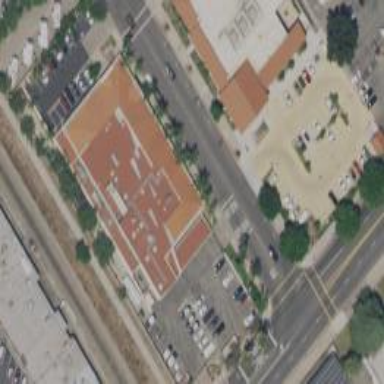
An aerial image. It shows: Police building.